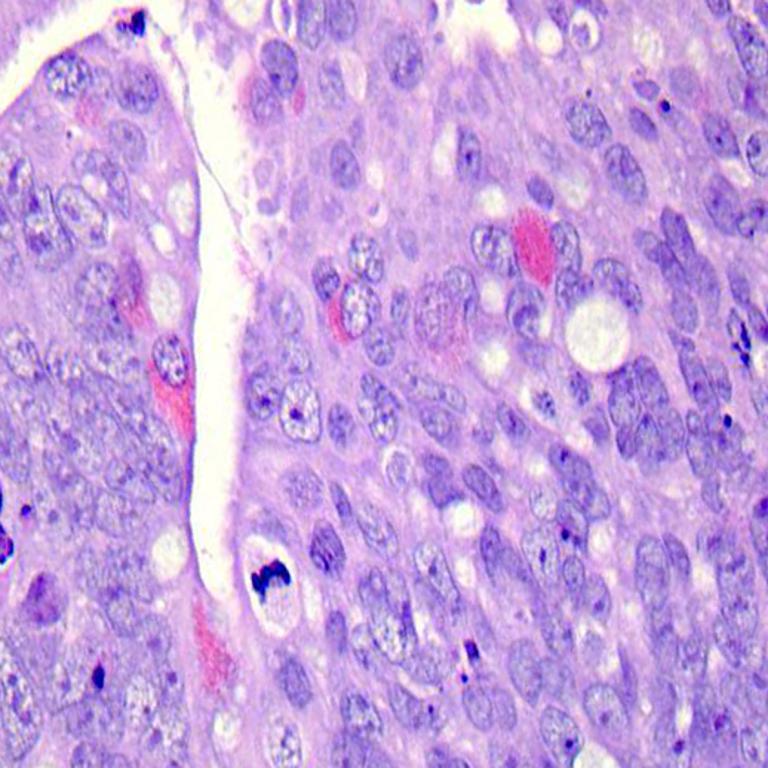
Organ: colon
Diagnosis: adenocarcinomas